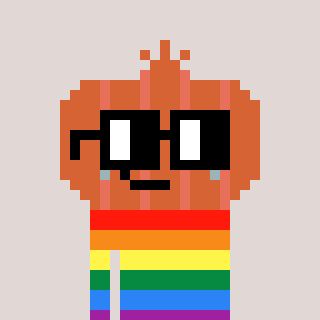
a pixel art character with square black glasses, a onion-shaped head and a grayscale-colored body on a warm background